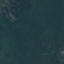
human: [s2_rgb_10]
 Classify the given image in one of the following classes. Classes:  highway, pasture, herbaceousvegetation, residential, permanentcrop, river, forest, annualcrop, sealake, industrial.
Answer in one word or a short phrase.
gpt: Forest